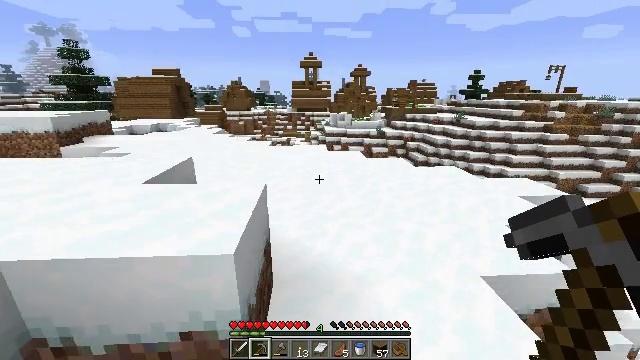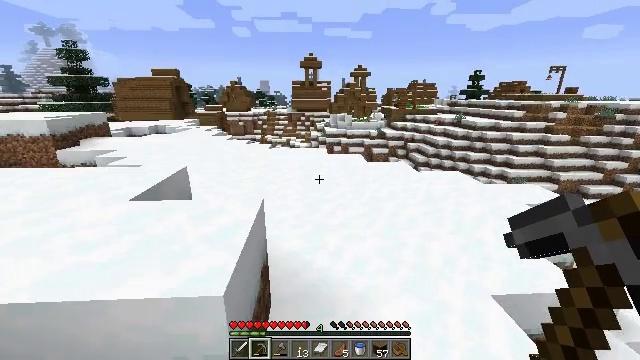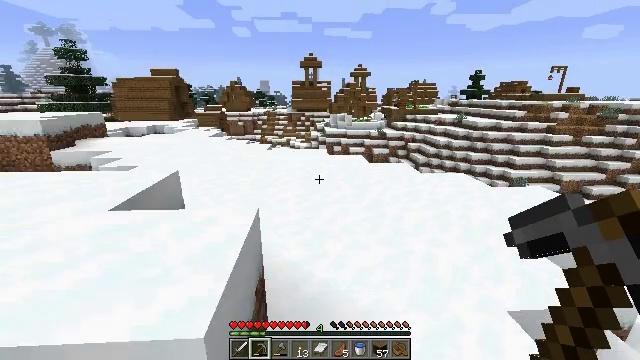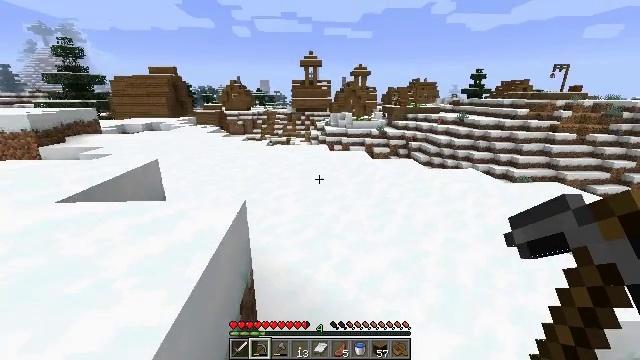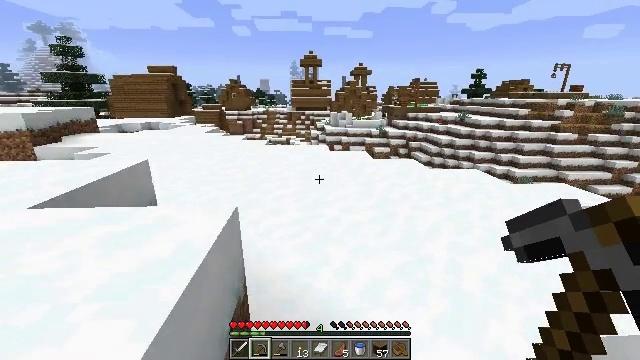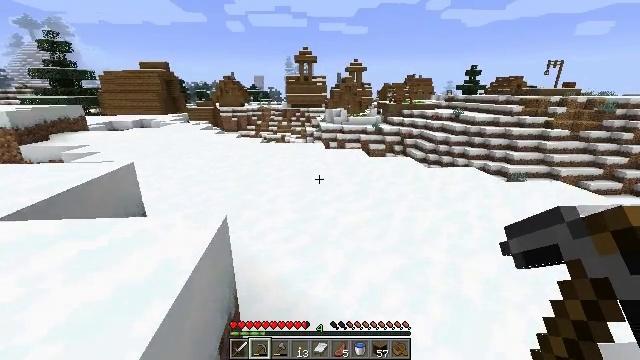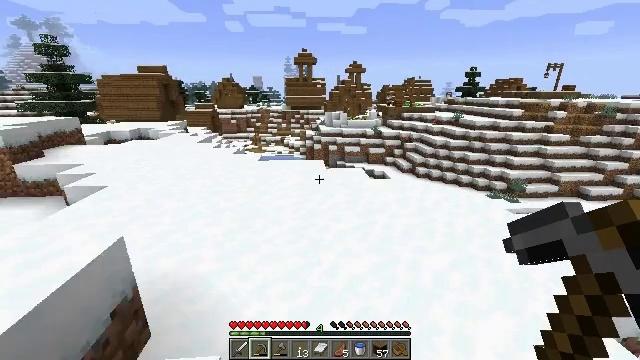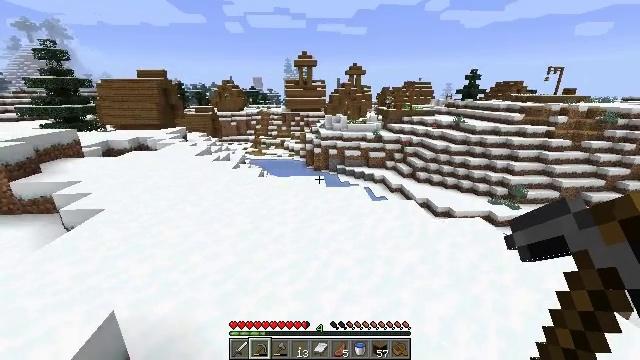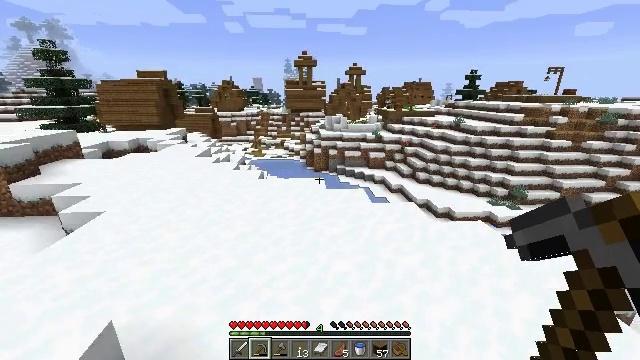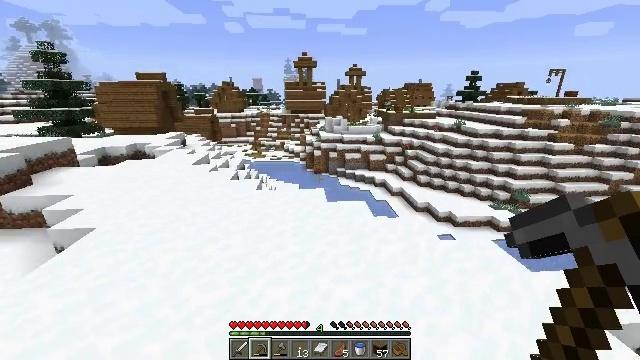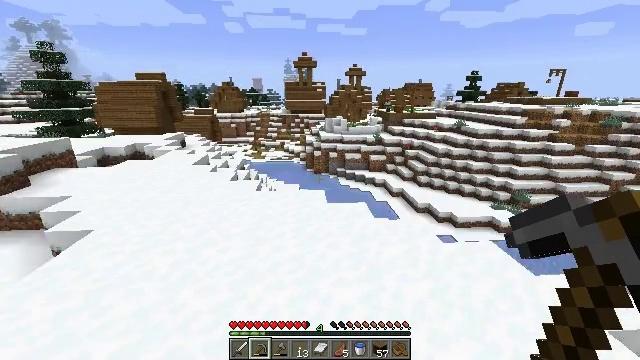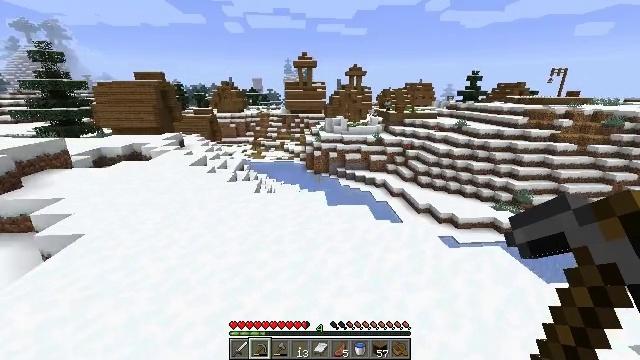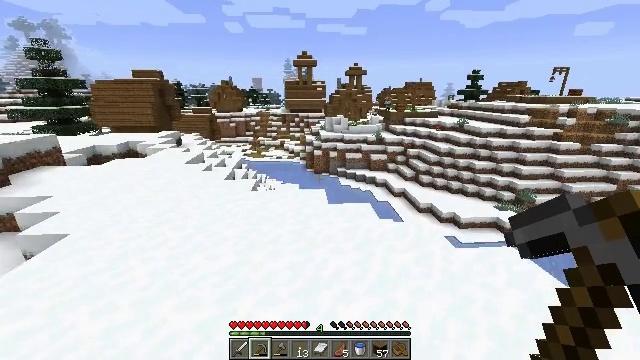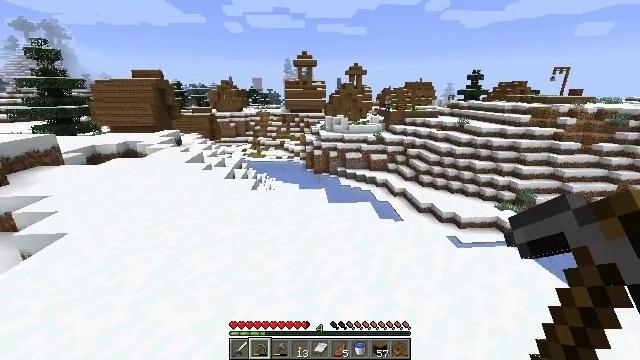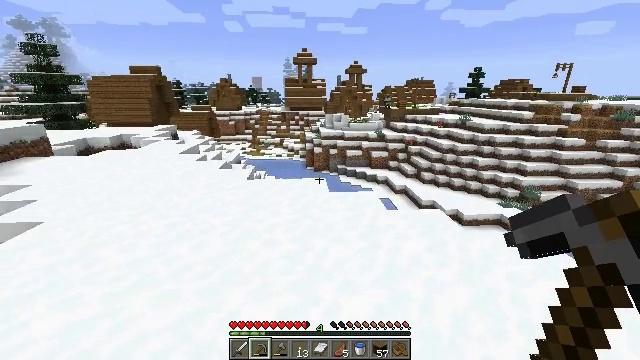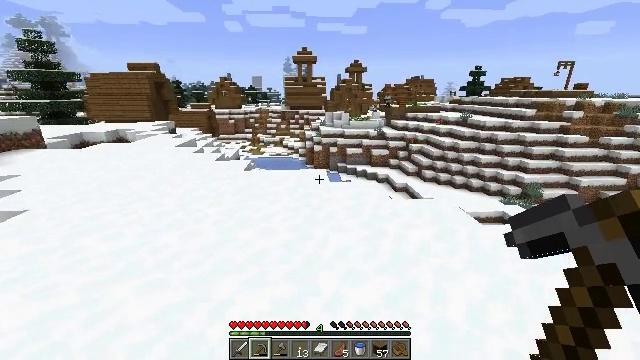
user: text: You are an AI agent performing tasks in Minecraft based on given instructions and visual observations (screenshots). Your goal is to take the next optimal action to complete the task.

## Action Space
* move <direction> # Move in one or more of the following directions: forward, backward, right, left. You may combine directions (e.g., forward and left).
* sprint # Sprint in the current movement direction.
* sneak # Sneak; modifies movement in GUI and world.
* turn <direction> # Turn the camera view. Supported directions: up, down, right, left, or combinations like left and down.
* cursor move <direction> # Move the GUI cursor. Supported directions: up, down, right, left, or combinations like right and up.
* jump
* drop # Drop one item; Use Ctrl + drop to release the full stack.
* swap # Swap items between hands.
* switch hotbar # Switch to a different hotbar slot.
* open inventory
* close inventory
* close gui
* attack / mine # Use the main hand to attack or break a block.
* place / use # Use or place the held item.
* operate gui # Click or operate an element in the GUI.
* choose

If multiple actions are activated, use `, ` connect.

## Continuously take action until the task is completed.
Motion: motion action
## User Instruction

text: Left-click to mine the lantern.
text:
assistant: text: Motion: move forward
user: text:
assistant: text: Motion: move forward, jump
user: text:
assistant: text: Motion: move forward, jump
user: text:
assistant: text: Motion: move forward, jump
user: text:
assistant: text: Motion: move forward, turn right, jump
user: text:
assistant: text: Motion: move forward, jump
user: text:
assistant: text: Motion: move forward, jump
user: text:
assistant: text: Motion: move forward
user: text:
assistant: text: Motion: move forward
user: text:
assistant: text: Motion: move forward
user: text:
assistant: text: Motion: move forward
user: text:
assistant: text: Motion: move forward
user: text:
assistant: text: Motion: move forward
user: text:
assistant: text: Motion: move forward
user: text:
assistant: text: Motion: move forward
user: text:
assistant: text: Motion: move forward
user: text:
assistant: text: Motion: move forward
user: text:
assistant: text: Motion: move forward
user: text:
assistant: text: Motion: move forward
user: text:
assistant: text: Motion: move forward
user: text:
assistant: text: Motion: move forward
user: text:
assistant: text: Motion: move forward
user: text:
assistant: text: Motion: move forward
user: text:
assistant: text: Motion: move forward
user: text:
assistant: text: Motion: move forward
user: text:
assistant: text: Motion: move forward
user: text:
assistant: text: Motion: move forward
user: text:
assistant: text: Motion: move forward
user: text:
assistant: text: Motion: move forward
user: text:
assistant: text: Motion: move forward